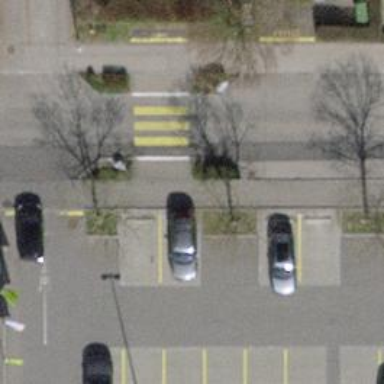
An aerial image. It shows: Zebra crossing on the road.